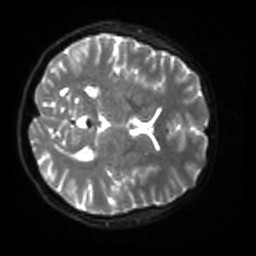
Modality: sbref
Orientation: axial
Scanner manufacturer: siemens
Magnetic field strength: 3 T
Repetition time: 4 s
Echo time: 0.0594 s